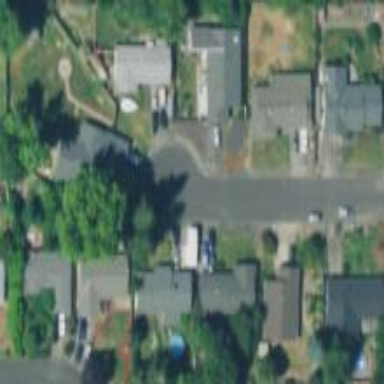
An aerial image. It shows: This residential area consists of single-family homes.